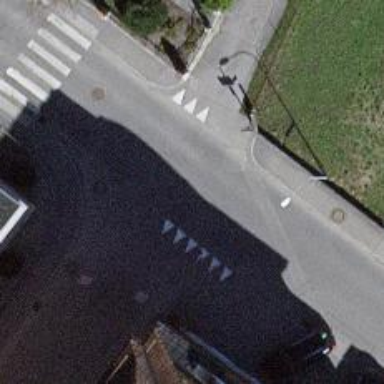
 featuring sidewalks on both sides and designated bicycle lane."